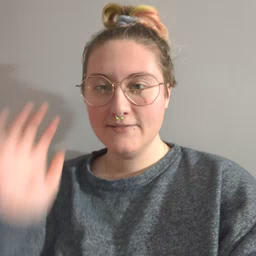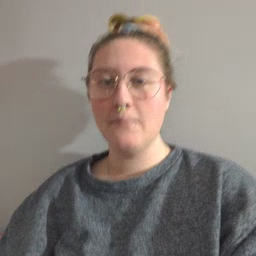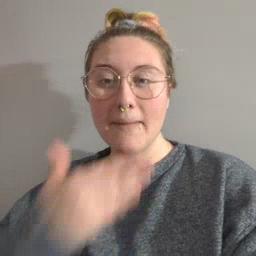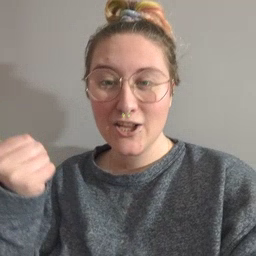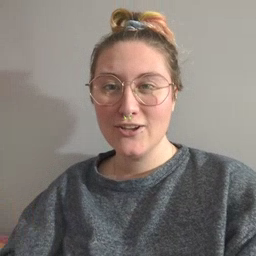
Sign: better